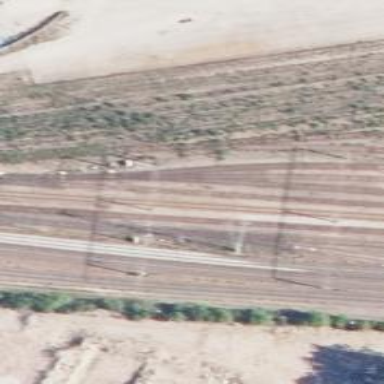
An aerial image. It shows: Rail yard with electrified contact lines for the railway.